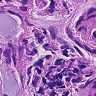
Metastatic tissue present: yes